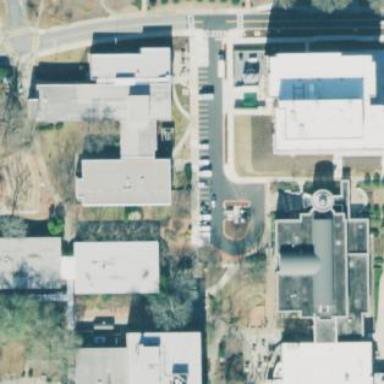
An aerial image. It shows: University building.